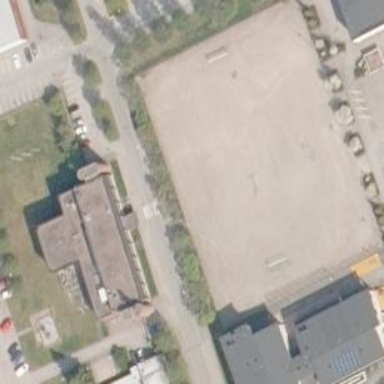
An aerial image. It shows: Fine gravel soccer pitch for leisure land sports.